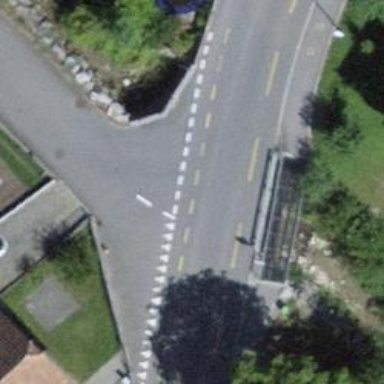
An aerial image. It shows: Tertiary road on bridge with asphalt surface. The bridge also has designated cycle lane on both sides.